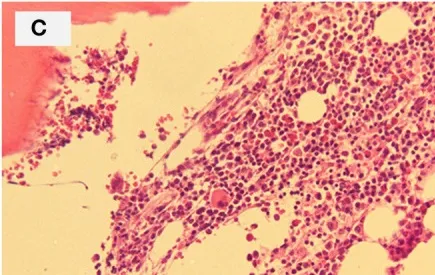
Bone marrow biopsy of the patient. (C) Hematoxylin and eosin section following pharmacological treatment for hyperparathyroidism showing normal trilineage hematopoiesis and complete reversal of fibrosis (original magnification x100).
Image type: pathology (h&e)